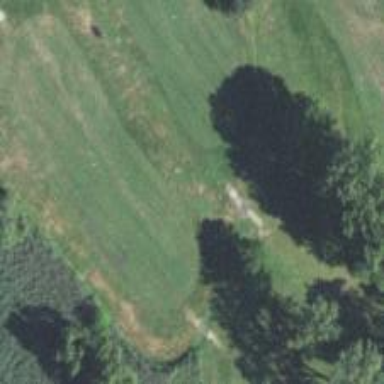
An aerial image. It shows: Well-maintained grassy golf fairway for the sport of golf.